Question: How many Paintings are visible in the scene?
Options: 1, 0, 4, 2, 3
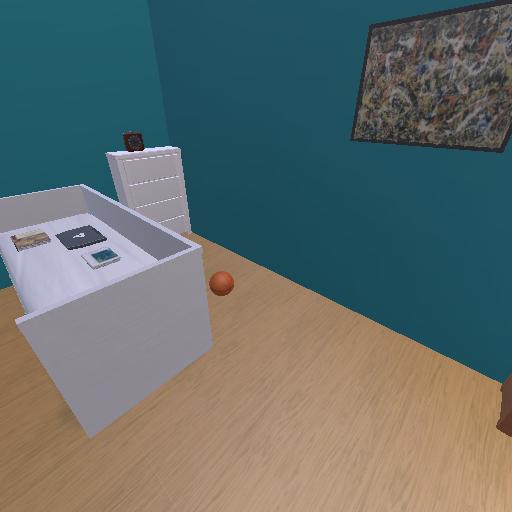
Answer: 1